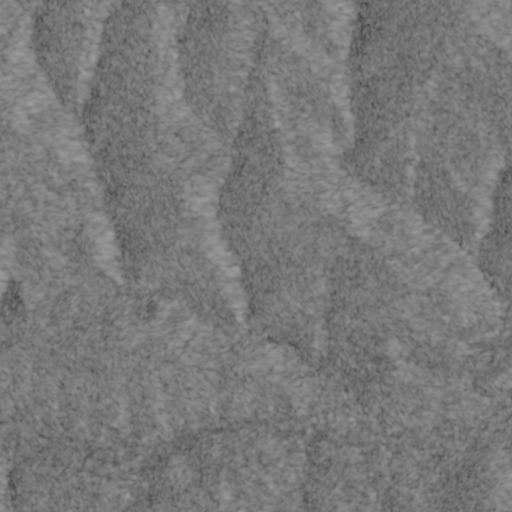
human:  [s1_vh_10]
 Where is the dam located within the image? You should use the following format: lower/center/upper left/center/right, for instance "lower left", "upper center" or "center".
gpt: The dam is located in the lower center of the image.
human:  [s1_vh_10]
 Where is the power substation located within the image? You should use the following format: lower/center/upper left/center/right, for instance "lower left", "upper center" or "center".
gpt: The power substation is located in the lower left of the image.
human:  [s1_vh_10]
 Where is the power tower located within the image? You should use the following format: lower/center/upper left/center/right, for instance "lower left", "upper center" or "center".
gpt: The power tower is located in the lower left of the image.
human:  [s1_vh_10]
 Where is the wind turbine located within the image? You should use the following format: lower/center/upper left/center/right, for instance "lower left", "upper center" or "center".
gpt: The wind turbine is located in the upper center of the image.
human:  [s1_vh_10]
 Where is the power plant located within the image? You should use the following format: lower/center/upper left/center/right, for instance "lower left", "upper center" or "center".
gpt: There is no power plant in the image.

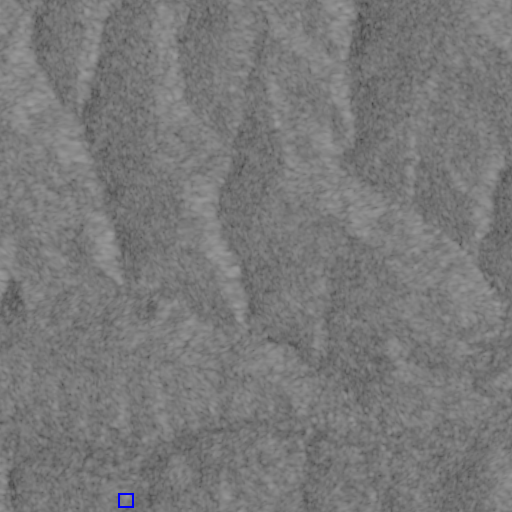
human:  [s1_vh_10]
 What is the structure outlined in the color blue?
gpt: The structure outlined in blue is a power substation.
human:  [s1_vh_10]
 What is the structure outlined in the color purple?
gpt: There is no purple outline.